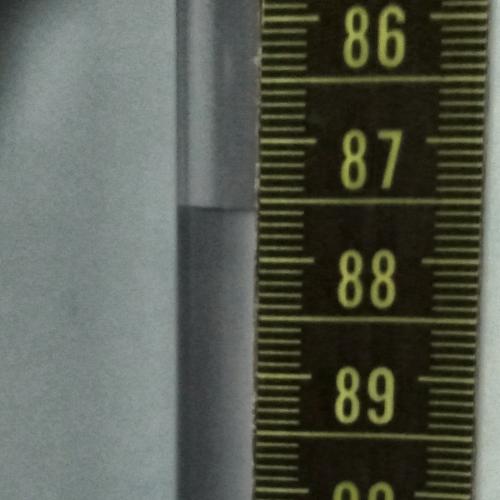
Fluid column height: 87.6 cm